проведение эксперимента требует предельной аккуратности и выдержки. Не торопитесь, при каждом измерении добивайтесь полного прекращения колебаний. «На тело, погруженное в жидкость, действует выталкивающая сила...» — узнаете закон Архимеда. А действует ли погруженное тело на жидкость? Поиску ответа на этот вопрос посвящено данное задание.Установите на чашках весов стаканы, заполненные водой. Тщательно уравновесьте их. Погрузите в один из стаканов гвоздь, держа его в руке, так чтобы он не касался ни стенок, ни дна стакана. Убедитесь, что при этом равновесие весов нарушается.
Часть A. Теоретическая
Кратко объясните, почему при погружении гвоздя в воду равновесие весов нарушается.
На одной чашке весов находится стакан с водой и кусок проволоки, на второй гири. Весы уравновешены. Нарушится ли равновесие весов, если кусок проволоки переложить в стакан?
Часть B. Экспериментальная Для погружения гвоздя создайте следующую установку: на гвоздь подвеса в кусочком ластика воткните декоративную кнопку, на которую намотайте нить, к концу которой привяжите гвоздь. Расположите весы так, чтобы гвоздь погружался в один из стаканов. Вращая головку кнопки, вы сможете медленно и аккуратно регулировать глубину погружения, добиваясь установления равновесия. На стакан наклейте полоску миллиметровой бумаги.
Гвоздь диаметром $d$, изготовленный из материала плотностью $\rho$ погружен на глубину $h$ в стакан с жидкостью плотностью $\rho_0$. Рассчитайте, на сколько изменится вес стакана. Плотность воды считайте известной и равной $\rho_0 = 1.0\cdot10^3~{кг}/{м^3}$.
Уравновесьте два стакана с водой на чашках весов. Внутрь одного из стаканов положите обрезок проволоки. Погружая гвоздь во второй стакан, измерьте при какой глубине погружения $h$ гвоздя, весы снова окажутся в состоянии равновесия. Повторите измерения, при разном числе обрезков проволоки.
Постройте график зависимости глубины погружения гвоздя (при котором весы приходят в состояние равновесия) от числа кусочков проволоки, положенных в стакан на другой чашке весов. Используя полученные данные, вам необходимо рассчитать плотность стали. Можете считать, что гвоздь и обрезки проволоки изготовлены из одного материала (стали).
Проведите необходимые вам дополнительные измерения. Обязательно укажите, что и как вам пришлось измерять и результаты ваших измерений.
Рассчитайте плотность стали. Укажите плотность чего, вы все-таки, измерили. Постарайтесь провести свои расчеты так, чтобы на их результаты не влияла погрешность, связанная с острием гвоздя (которое не является цилиндрическим).
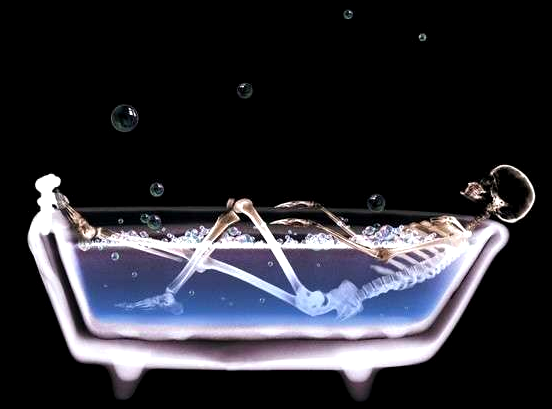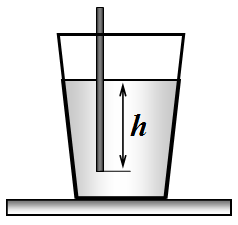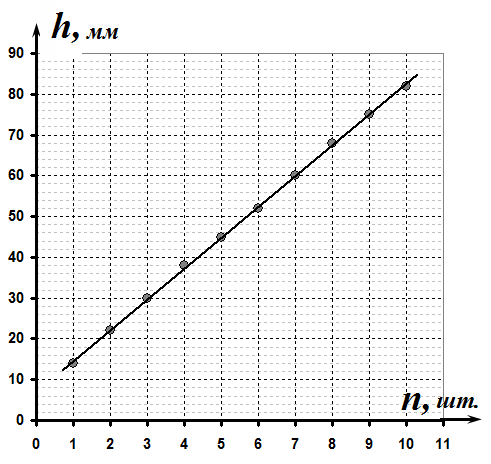
Кратко объясните, почему при погружении гвоздя в воду равновесие весов нарушается.
Ответ: Повышается уровень воды в стакане, поэтому увеличивается сила давления на дно

На одной чашке весов находится стакан с водой и кусок проволоки, на второй гири. Весы уравновешены. Нарушится ли равновесие весов, если кусок проволоки переложить в стакан?
Ответ: Не нарушится

Гвоздь диаметром $d$, изготовленный из материала плотностью $\rho$ погружен на глубину $h$ в стакан с жидкостью плотностью $\rho_0$. Рассчитайте, на сколько изменится вес стакана.
Решение: При погружении тела в воду на него действует сила Архимеда, такая же по модулю, но противоположная по направлению сила действует на воду.Поэтому изменение веса стакана при погружении стержня равно
Ответ: \begin{equation}\Delta P = F_{Арх} = \rho_0\frac{\pi d^2}{4} hg \tag{1}\end{equation}

Уравновесьте два стакана с водой на чашках весов. Внутрь одного из стаканов положите обрезок проволоки. Погружая гвоздь во второй стакан, измерьте при какой глубине погружения $h$ гвоздя, весы снова окажутся в состоянии равновесия.   Повторите измерения, при разном числе обрезков проволоки.
Решение: Результаты измерений зависимости глубины погружения гвоздя от числа кусочков проволоки приведены в таблице. | $h, ~мм$ | 14 | 22 | 30 | 38 | 45 | 52 | 60 | 68 | 75 | 82 | | --- | --- | --- | --- | --- | --- | --- | --- | --- | --- | --- | | $n$ | 1 | 2 | 3 | 4 | 5 | 6 | 7 | 8 | 9 | 10 |
Ответ: | $h, ~мм$ | 14 | 22 | 30 | 38 | 45 | 52 | 60 | 68 | 75 | 82 | | --- | --- | --- | --- | --- | --- | --- | --- | --- | --- | --- | | $n$ | 1 | 2 | 3 | 4 | 5 | 6 | 7 | 8 | 9 | 10 | Ответ: $h, ~мм$14223038455260687582$n$12345678910

Постройте график зависимости глубины погружения гвоздя (при котором весы приходят в состояние равновесия) от числа кусочков проволоки, положенных в стакан на другой чашке весов.
Решение: Как следует из графика зависимость почти строго линейная. То, что она не проходит через нуль, частично связано с наличием у гвоздя острия.
Ответ: Как следует из графика зависимость почти строго линейная. То, что она не проходит через нуль, частично связано с наличием у гвоздя острия.

Проведите необходимые вам дополнительные измерения. Обязательно укажите, что и как вам пришлось измерять и результаты ваших измерений.
Решение: Изменение веса грузов, связанное с добавлением числа кусочков проволоки равно\begin{equation}\Delta P = \rho_1\frac{\pi d_1^2}{4} gl_0n. \tag{2}\end{equation}$d_1$, $l_0$ диаметр и длина одного кусочка проволоки.Если приравнять эту величину к изменению веса стаканчика, то получим теоретический вид полученной экспериментальной зависимости\begin{equation} \rho_1\frac{\pi d_1^2}{4} gl_0n = \rho_0\frac{\pi d^2}{4} ng \implies h = \frac{\rho_1d_1^2}{\rho_0d^2} l_0n. \tag{3}\end{equation}Из этой формулы следует, что плотность материала проволоки (а не гвоздя) выражается через коэффициент наклона графика\begin{equation} \rho_1 = \rho_0\frac{d^2}{d_1^2}\frac{\Delta h}{\Delta n}\frac{1}{ l_0}. \tag{4}\end{equation}
Ответ: Коэффициент наклона графика равен ${\Delta h}/{\Delta n} = 7.55~ мм$, диаметры проволоки и гвоздя равны $d_1 = 4.0~ мм,$ $d = 0.8~ мм$, $l_0 = 23~ мм.$

Рассчитайте плотность стали. Укажите плотность чего, вы все-таки, измерили.
Решение: Следовательно, плотность материала проволоки равна Оценка погрешности дает $\Delta\rho_1 = 0.9\cdot10^3 ~{кг}/{м^3}$, что составляет величину порядка $10\%$. Основной вклад в погрешность дает ошибка измерения диаметра проволоки.
Ответ: \begin{equation}\rho_1 = 1.0\cdot10^3\, \left( \frac{4.0}{0.8}\right)^2\,\frac{7.55}{23} = 8.2\cdot10^3~{кг}/{м^3} \tag{5}\end{equation}  Оценка погрешности дает $\Delta\rho_1 = 0.9\cdot10^3 ~{кг}/{м^3}$, что составляет величину порядка $10\%$. Основной вклад в погрешность дает ошибка измерения диаметра проволоки.
Темы:
E, Механика, IEPhO, Гидростатика, Сила Архимеда, Плотность